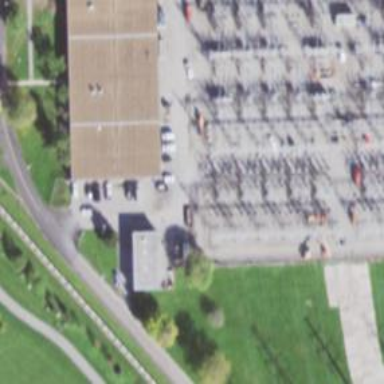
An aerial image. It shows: Switch used for power control.